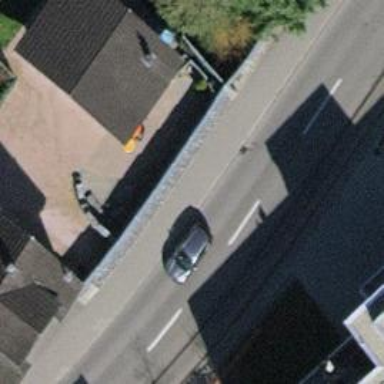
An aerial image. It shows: Group of garages.